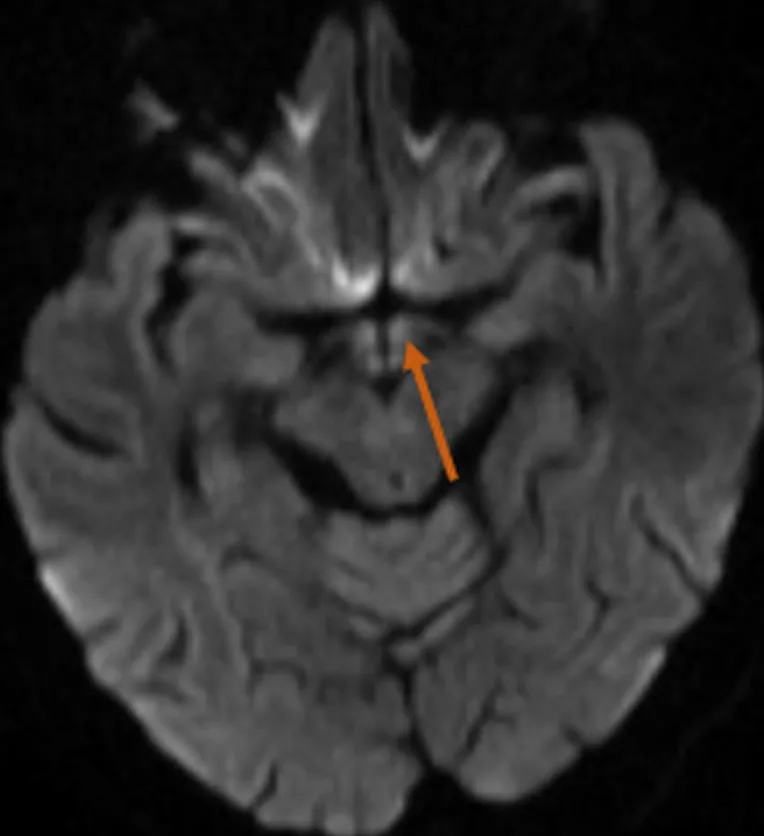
diffusion increased signal intensity of the mamillary bodies.
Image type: radiology (mri)